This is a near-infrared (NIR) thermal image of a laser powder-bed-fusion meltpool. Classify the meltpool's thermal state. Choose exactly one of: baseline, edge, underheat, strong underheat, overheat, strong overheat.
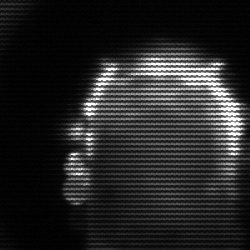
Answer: baseline